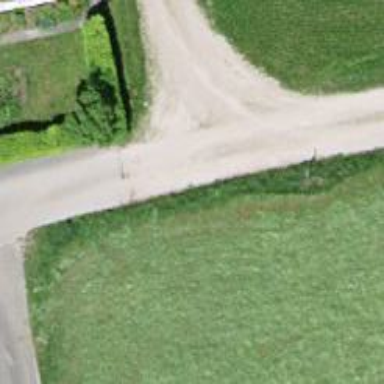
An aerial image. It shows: Gravel track road.